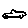
Label: car